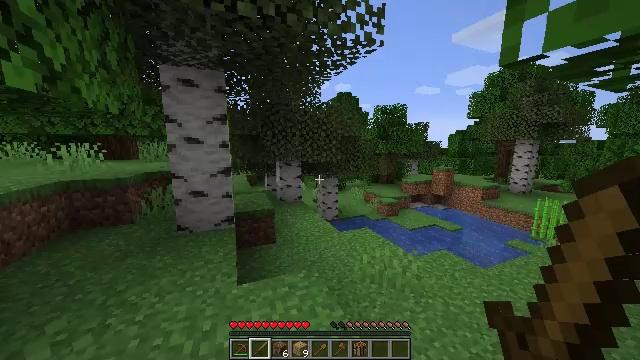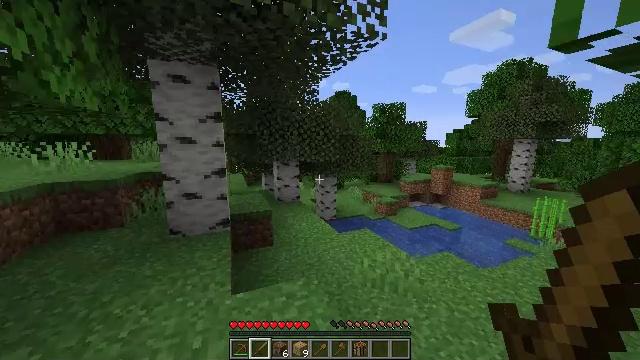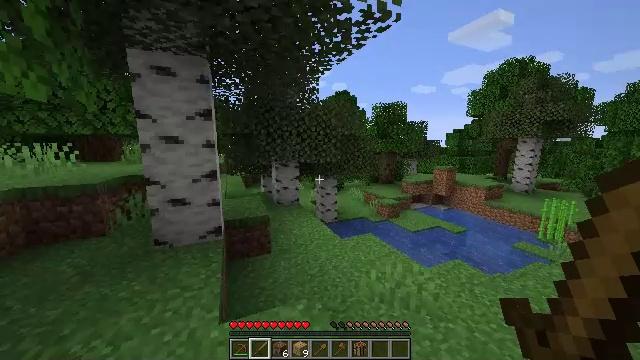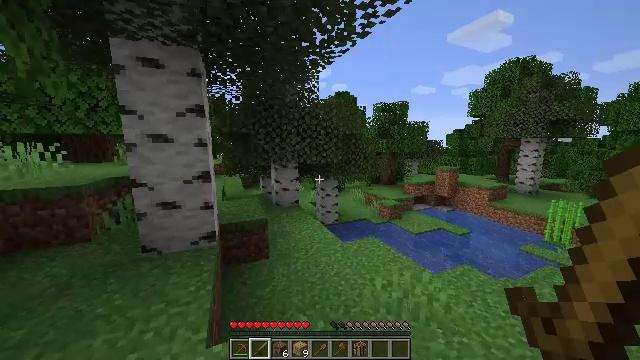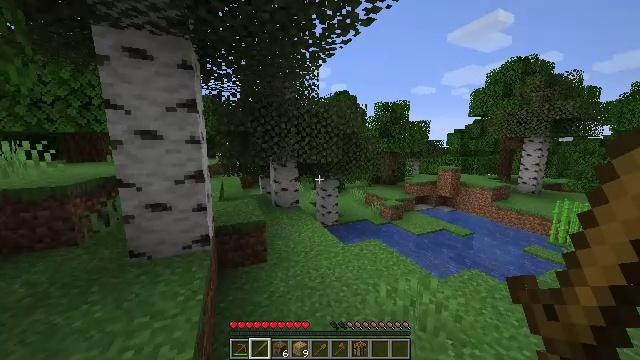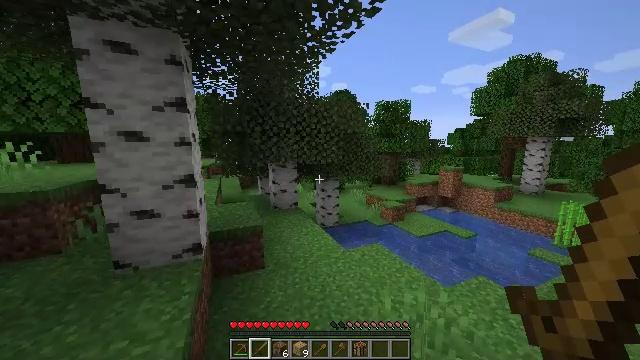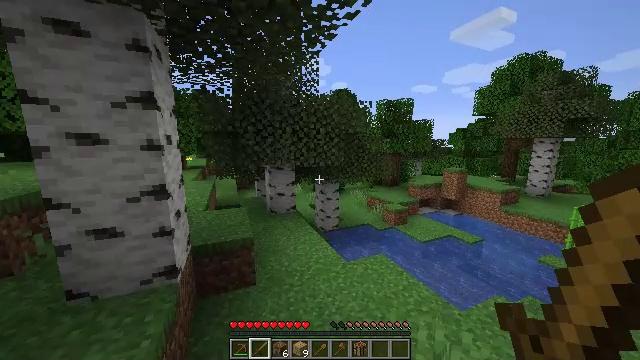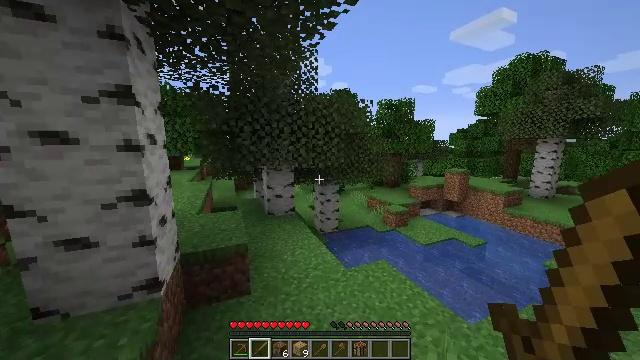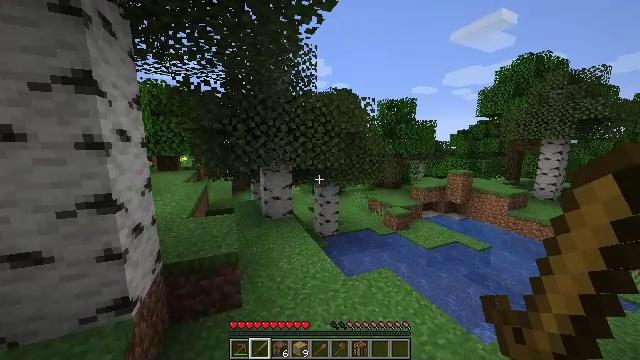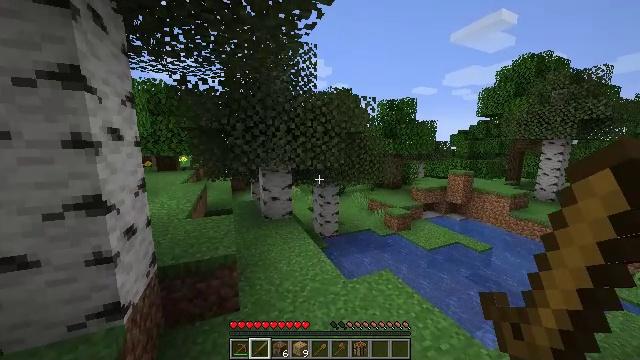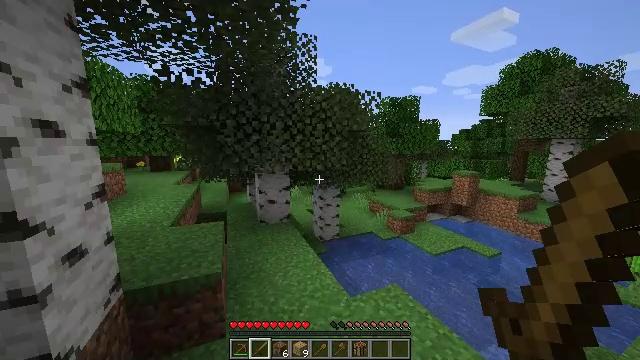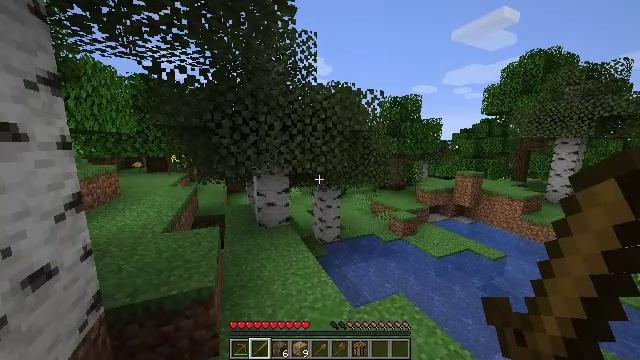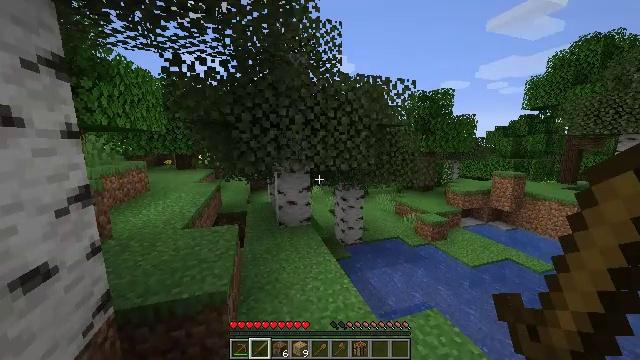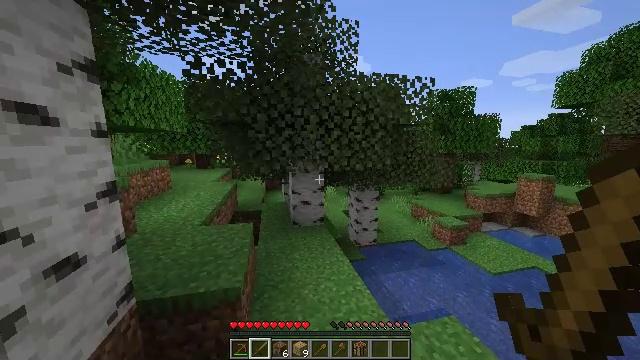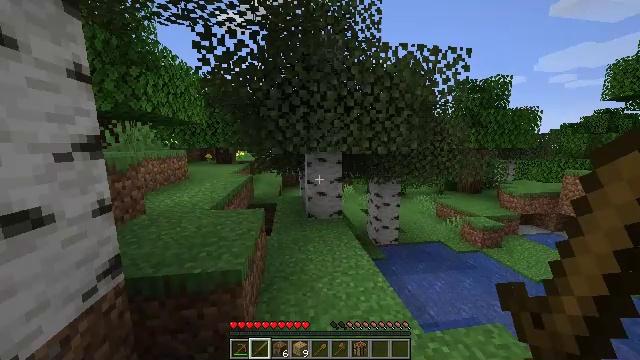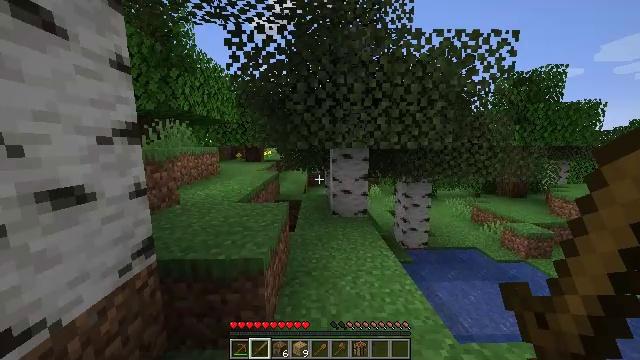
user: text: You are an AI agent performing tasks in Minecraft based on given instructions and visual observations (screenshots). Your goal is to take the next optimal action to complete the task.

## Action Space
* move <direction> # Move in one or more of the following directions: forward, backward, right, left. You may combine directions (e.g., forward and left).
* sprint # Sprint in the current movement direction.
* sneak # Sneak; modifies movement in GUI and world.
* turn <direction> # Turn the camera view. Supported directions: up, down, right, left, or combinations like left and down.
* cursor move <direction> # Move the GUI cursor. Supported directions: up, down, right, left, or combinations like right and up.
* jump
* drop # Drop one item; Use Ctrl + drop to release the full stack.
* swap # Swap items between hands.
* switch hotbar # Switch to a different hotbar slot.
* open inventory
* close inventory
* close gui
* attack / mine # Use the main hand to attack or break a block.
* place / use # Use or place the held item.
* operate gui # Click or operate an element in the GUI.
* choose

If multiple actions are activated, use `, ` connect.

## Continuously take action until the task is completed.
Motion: motion action
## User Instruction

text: Attack the ground to gather dirt.
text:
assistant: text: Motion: move forward, sprint
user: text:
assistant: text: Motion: move forward, sprint
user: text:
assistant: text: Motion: move forward, sprint
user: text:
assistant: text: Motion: move forward, sprint
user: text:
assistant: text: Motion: move forward, sprint
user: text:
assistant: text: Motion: move forward, sprint
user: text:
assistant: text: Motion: move forward, sprint
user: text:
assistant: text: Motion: move forward, sprint
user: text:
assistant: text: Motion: move forward, sprint
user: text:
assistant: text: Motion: move forward, sprint
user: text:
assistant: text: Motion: move forward, sprint
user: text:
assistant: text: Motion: move forward, sprint, turn left
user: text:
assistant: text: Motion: move forward, sprint, turn left
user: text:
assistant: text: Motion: move forward, sprint, turn left
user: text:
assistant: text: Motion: move forward, sprint, turn left
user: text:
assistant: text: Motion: move forward, sprint, turn left
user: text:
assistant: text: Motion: move forward, sprint, turn left
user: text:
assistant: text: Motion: move forward, sprint, turn left
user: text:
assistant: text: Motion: move forward, sprint, turn left
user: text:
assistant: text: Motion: move forward, sprint
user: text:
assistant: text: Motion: move forward, sprint
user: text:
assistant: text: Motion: move forward, sprint, turn left
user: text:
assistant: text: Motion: move forward, sprint
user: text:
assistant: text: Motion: move forward, sprint, turn left
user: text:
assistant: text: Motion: move forward, sprint
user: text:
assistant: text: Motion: move forward, sprint
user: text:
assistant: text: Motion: move forward, sprint
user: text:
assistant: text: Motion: move forward, sprint
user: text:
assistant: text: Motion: move forward, sprint, turn left
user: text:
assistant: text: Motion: move forward, sprint, turn left